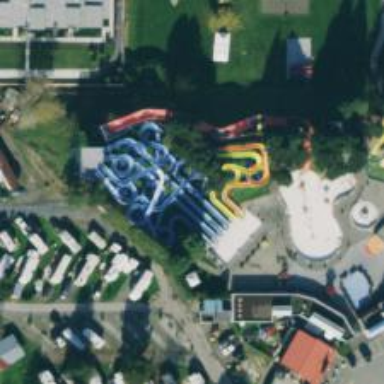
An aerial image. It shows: Water slide attraction.